Question: This is a simple program to find the square of a number using a macro name SQUARE with an argument x. I am comfortable with the output of i,j but the
output of other variables was unexpected as k,m are prime numbers also the value of l,n do not match the output which I predicted. Please help for the same.
Thank you in advance.
>
'''
#include <stdio.h>
#define SQUARE(x) (x * x)
void main() {
int a = 3;
int i, j, k, l, m, n;
i = SQUARE(a);
j = SQUARE(a++);
k = SQUARE(a + 1);
l = SQUARE(++a);
m = SQUARE(a + 2);
n = SQUARE(a++);
printf("
i= %d", i);
printf("
j= %d", j);
printf("
k= %d", k);
printf("
l= %d", l);
printf("
m= %d", m);
printf("
n= %d", n);
}
'''
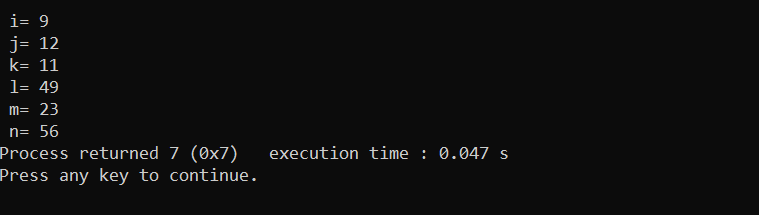
Answer: C macro does plain text replacement, so 'SQUARE(a++)' is directly replaced with '(a++ * a++)' in the preprocessing phase, and that's why you get wrong results.
See the (partial) output of 'gcc -E <your code>' and you'll know why:
'''
void main() {
int a = 3;
int i, j, k, l, m, n;
i = (a * a);
j = (a++ * a++);
k = (a + 1 * a + 1);
l = (++a * ++a);
m = (a + 2 * a + 2);
n = (a++ * a++);
printf("
i= %d", i);
printf("
j= %d", j);
printf("
k= %d", k);
printf("
l= %d", l);
printf("
m= %d", m);
printf("
n= %d", n);
}
'''
If you really need macro, don't put any expression that has side effects (like 'a++') in the macro "call", and also surround "variables" with an extra pair of parentheses:
'''
#define SQUARE(x) ((x) * (x))
int a = 3, b;
...
b = a;
i = SQUARE(b);
b = a++;
j = SQUARE(b);
b = a + 1;
k = SQUARE(b);
b = ++a;
l = SQUARE(b);
b = a + 2;
m = SQUARE(b);
b = a++;
n = SQUARE(b);
'''
In fact, as said above, you don't need 'b' for 'i', 'k' and 'm', as the expressions used to assign to those three variables don't introduce side effects. You need 'b', however, with 'j', 'l' and 'n'.